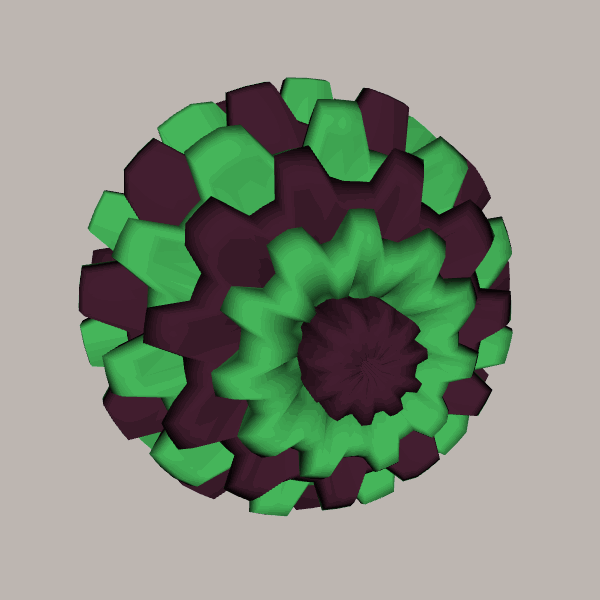
Background: light